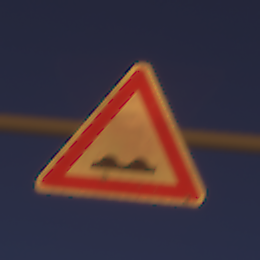
Verkehrszeichen: UnebeneFahrbahn
Umgebung: Outdoor, Nature
Tageszeit: MorningAfternoon
Wetter: Clear
Licht: Natural
Jahreszeit: NotSpecified
Kontrast: HighContrast